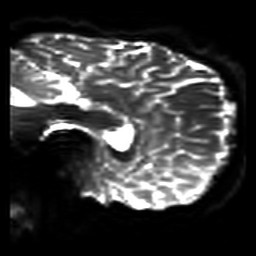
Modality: DWI
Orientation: sagittal
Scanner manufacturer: philips
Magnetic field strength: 7 T
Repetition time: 9.612 s
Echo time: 0.073 s